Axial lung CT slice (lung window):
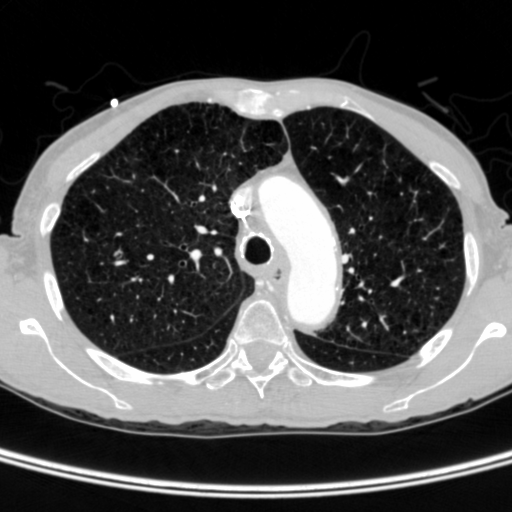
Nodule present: yes
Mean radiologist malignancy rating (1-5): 3